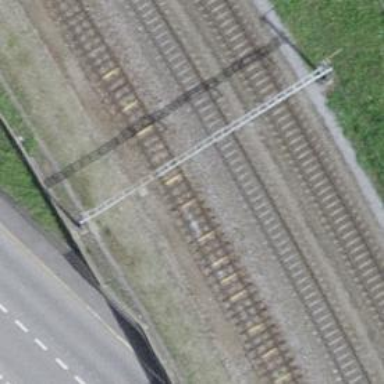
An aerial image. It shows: Single-track electrified railway siding with contact line.